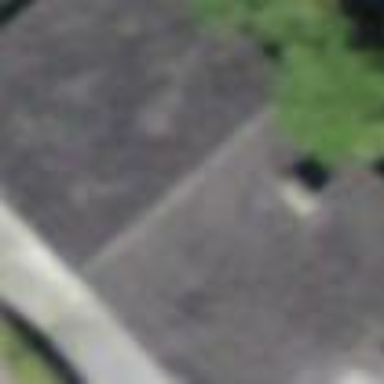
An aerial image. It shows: Residential building.